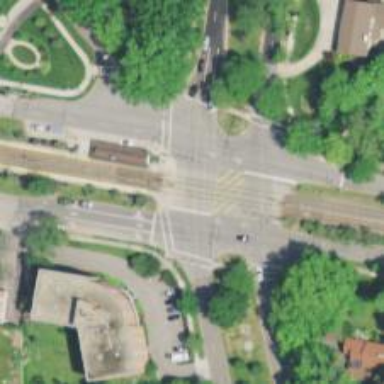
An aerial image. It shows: Light rail railway system with contact lines for electrification.